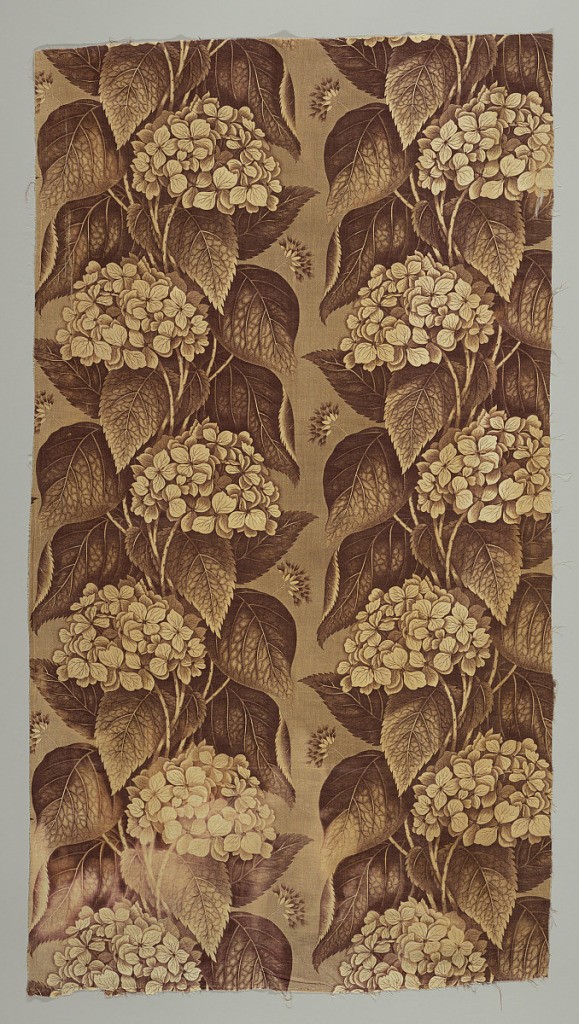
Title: Textile
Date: late 19th century
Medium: cotton Technique: printed by engraved roller; glazed chintz
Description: Section from a curtain, glazed chintz, roller printed in shades of brown and cream. On light brown ground large clusters of hydrangea blossoms and foliage in cream and darker brown, in perpendicular arrangement.